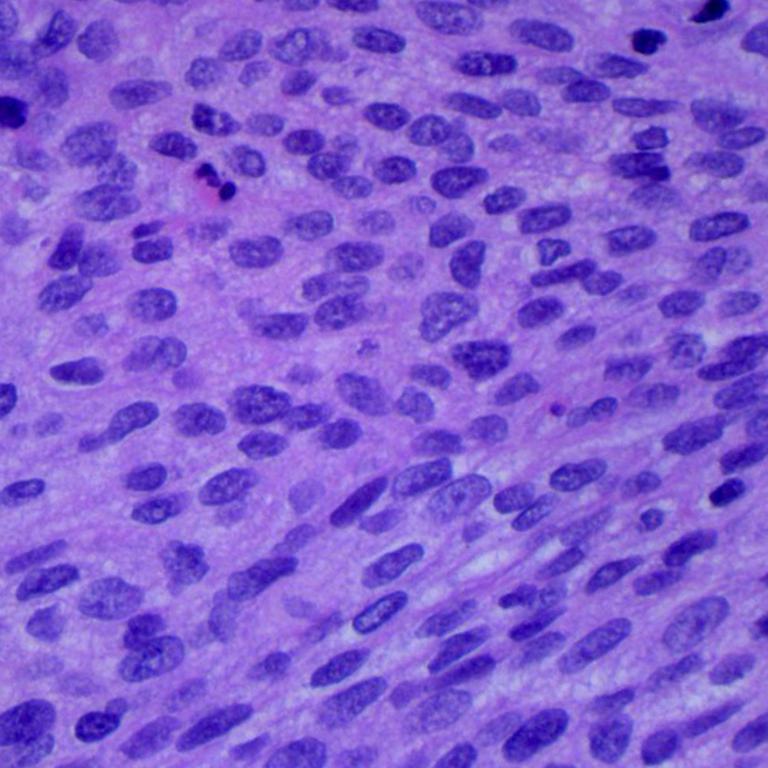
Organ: lung
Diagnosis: squamous carcinomas